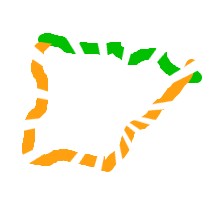
Shape: trapezoid